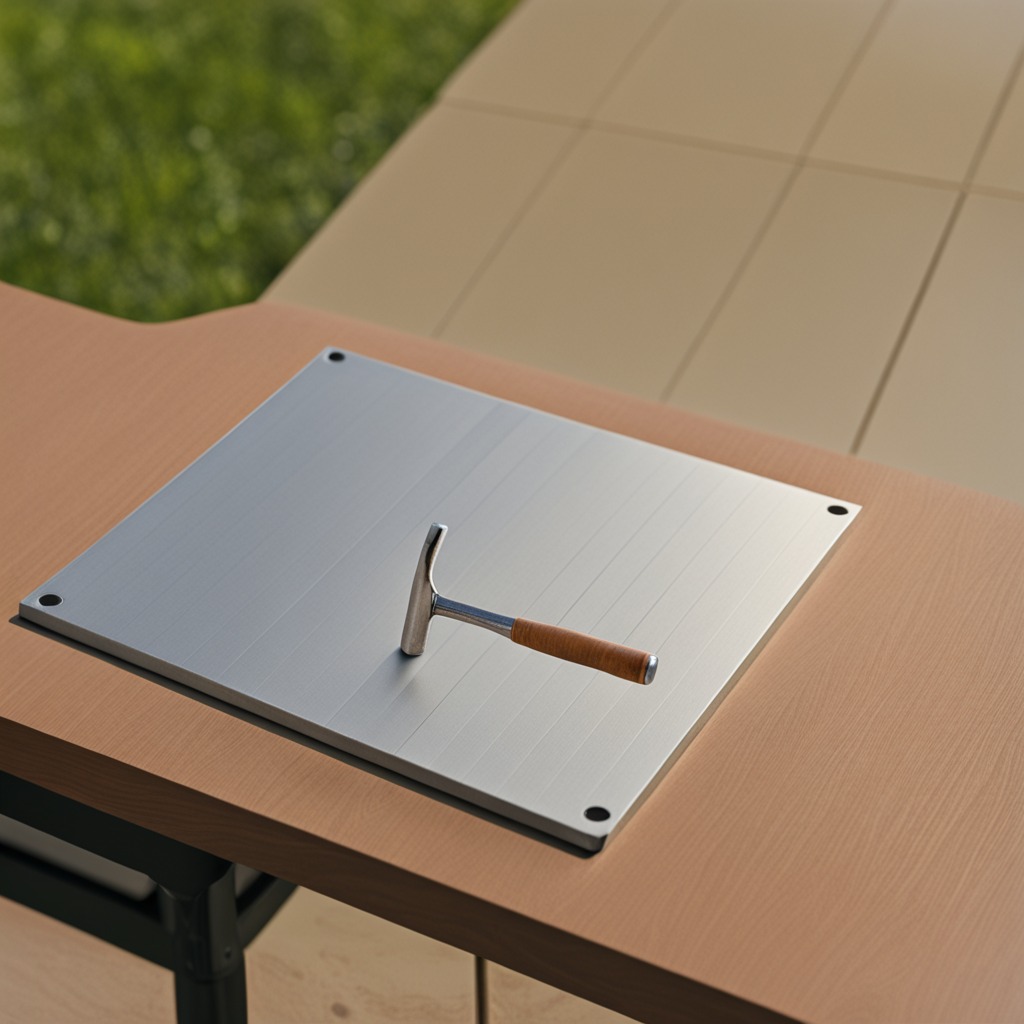
A hammer is lying on a clean utility table in a temporary outdoor tool station afternoon light present textured surface